Field crop: tomato
Growth stage: 1
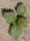
Species: solanum